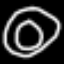
Label: donut